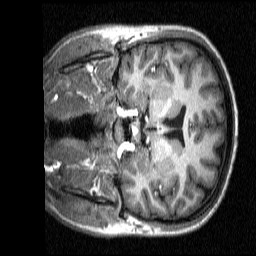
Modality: T1w
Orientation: coronal